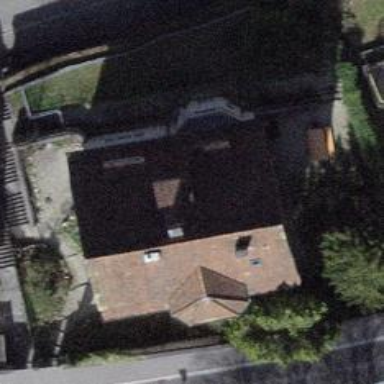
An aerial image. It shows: Detached building.